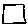
Label: square